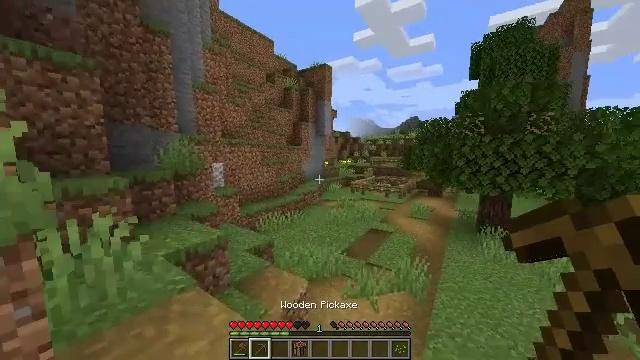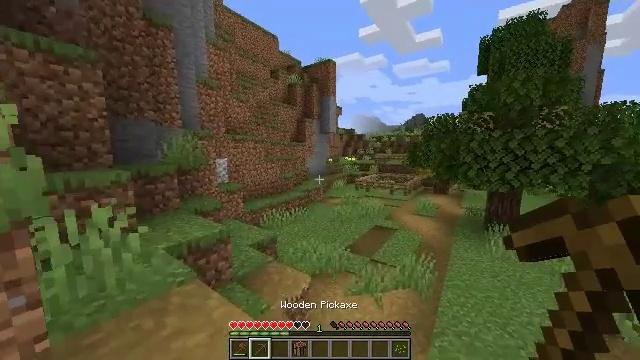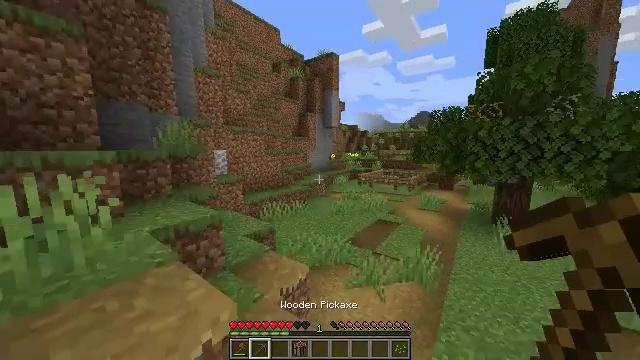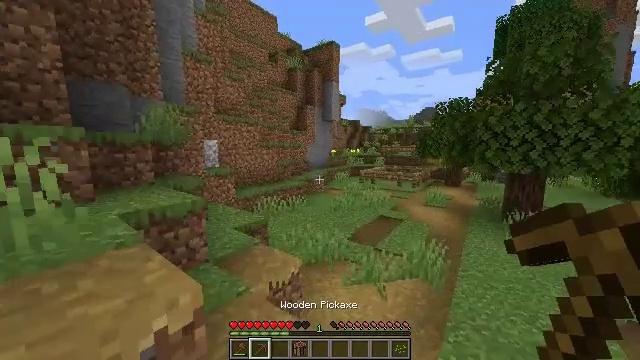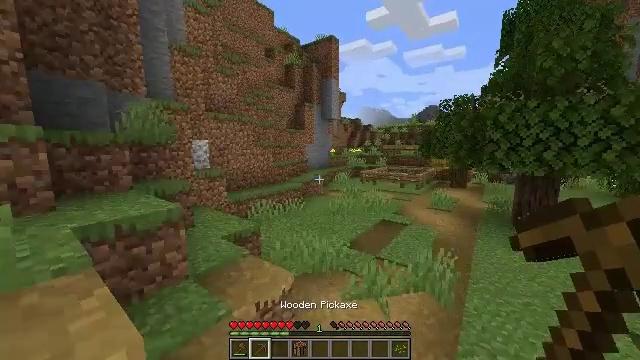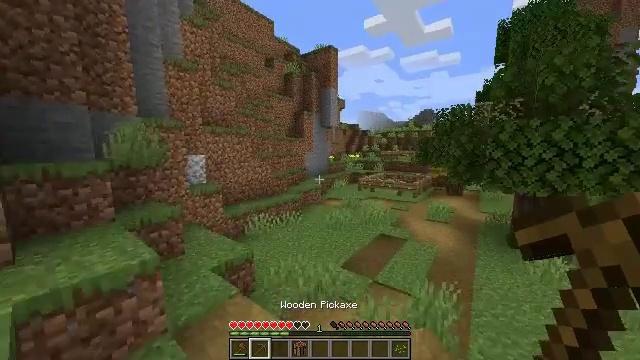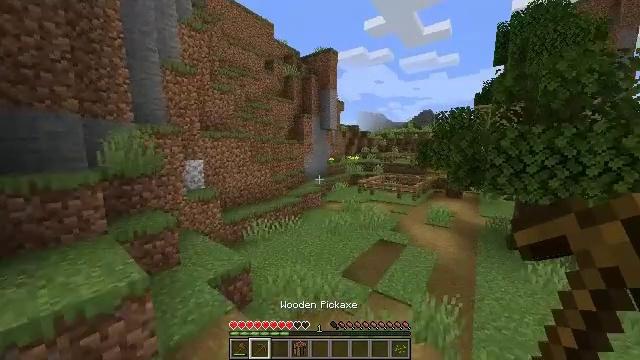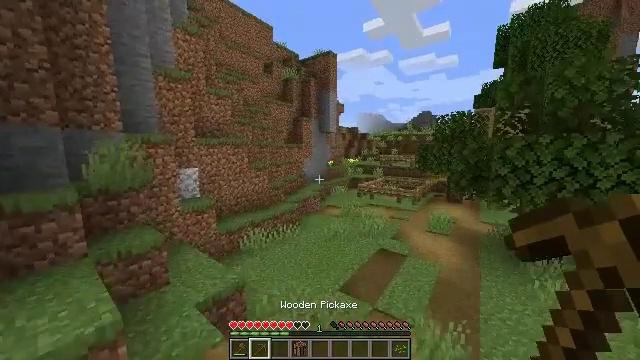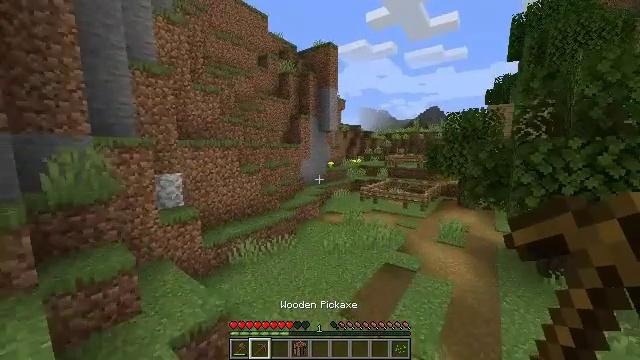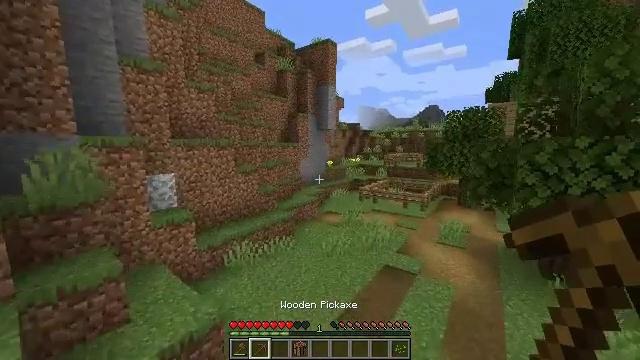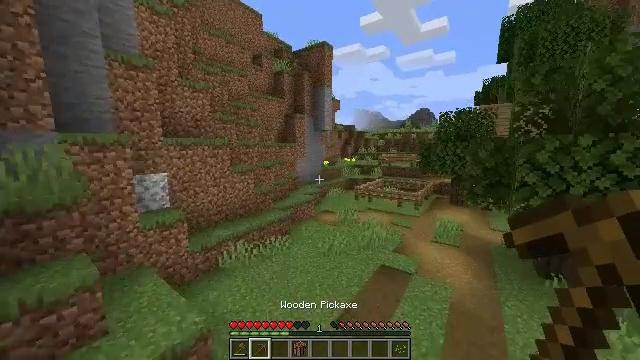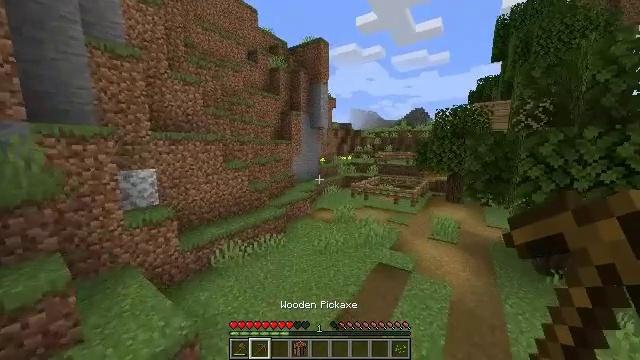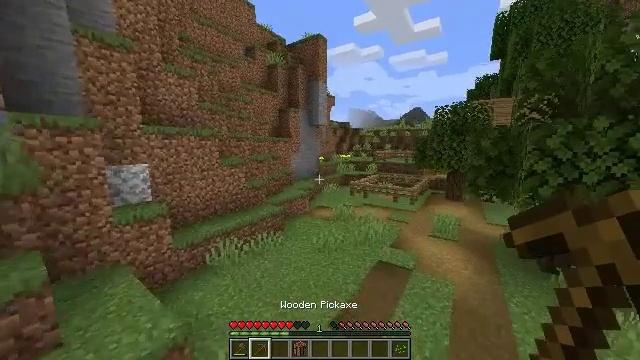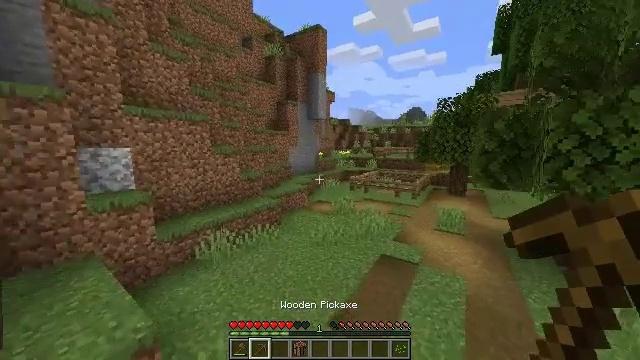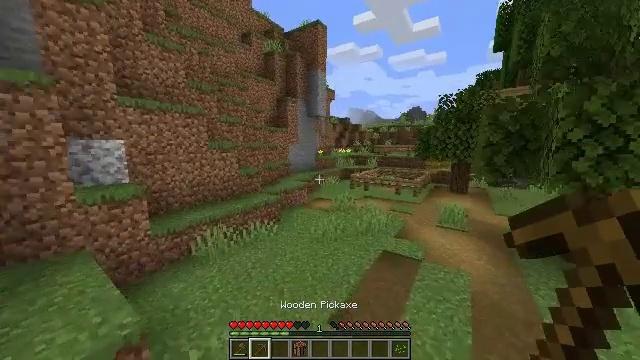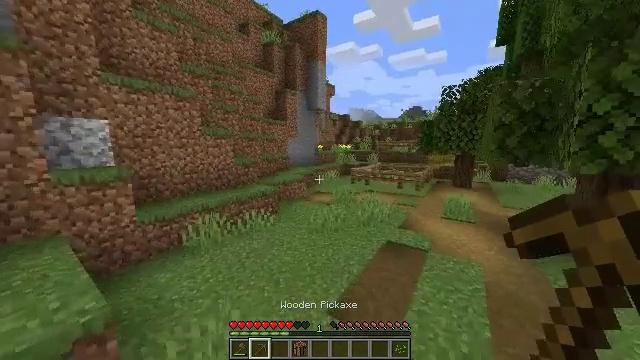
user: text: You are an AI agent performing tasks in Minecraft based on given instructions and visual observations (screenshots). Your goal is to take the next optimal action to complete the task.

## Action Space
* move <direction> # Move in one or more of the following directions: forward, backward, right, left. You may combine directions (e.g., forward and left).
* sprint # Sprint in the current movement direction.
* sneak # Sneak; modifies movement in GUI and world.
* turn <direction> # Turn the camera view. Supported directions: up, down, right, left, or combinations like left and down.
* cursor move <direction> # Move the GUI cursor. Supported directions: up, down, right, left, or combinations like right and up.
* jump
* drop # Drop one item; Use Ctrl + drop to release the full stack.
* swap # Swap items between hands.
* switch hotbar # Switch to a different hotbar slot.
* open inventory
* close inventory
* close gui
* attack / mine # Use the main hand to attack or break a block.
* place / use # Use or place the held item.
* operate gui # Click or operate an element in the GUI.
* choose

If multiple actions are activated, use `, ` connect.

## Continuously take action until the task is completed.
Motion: motion action
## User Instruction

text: Drop a mutton.
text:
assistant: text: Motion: move forward, sprint, turn left, jump
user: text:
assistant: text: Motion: move forward, sprint, jump
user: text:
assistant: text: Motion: move forward, sprint, jump
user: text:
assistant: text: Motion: move forward, sprint, jump
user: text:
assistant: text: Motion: move forward, sprint, jump
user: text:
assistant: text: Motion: move forward, sprint, jump
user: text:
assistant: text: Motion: move forward, sprint, jump
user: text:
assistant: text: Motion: move forward, sprint, jump
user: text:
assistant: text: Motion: move forward, sprint, jump
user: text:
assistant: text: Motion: move forward, sprint, jump
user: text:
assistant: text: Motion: move forward, sprint, jump
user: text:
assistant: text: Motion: move forward, sprint, jump
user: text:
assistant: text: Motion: move forward, sprint, jump
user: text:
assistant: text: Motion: move forward, sprint, jump
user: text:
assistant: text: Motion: move forward, sprint, jump
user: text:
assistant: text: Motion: move forward, sprint, jump
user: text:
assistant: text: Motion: move forward, sprint, jump
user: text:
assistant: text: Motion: move forward, sprint, jump
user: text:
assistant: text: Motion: move forward, sprint, jump
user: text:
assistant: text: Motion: move forward, sprint, jump
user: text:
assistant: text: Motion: move forward, sprint, jump
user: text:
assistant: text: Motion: move forward, sprint, jump
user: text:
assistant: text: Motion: move forward, sprint, jump
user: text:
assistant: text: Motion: move forward, sprint, jump
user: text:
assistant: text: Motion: move forward, sprint, jump
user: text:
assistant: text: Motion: move forward, sprint, jump
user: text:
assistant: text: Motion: move forward, sprint, jump
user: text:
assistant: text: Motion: move forward, sprint, jump
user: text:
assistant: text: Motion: move forward, sprint, jump
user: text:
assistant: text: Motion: move forward, sprint, jump